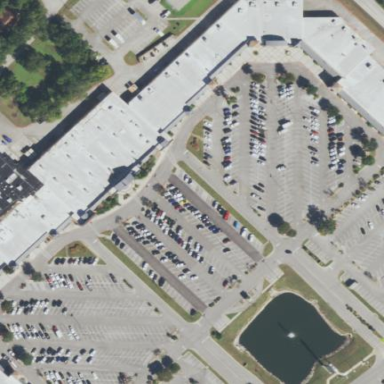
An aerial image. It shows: Retail area with mall.